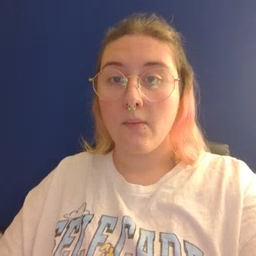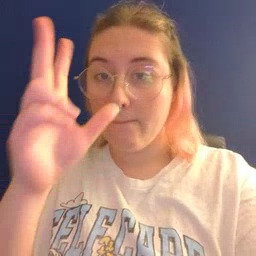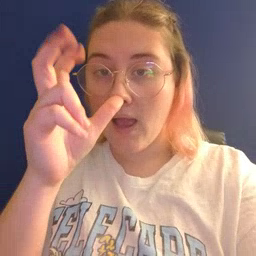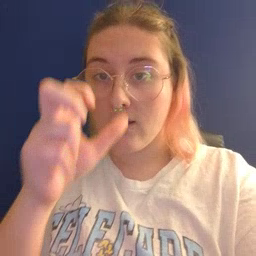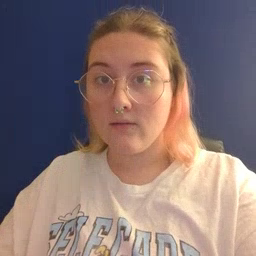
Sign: bug